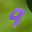
Label: 9